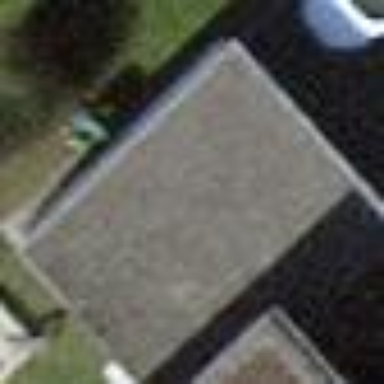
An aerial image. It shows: Garage with flat roof.